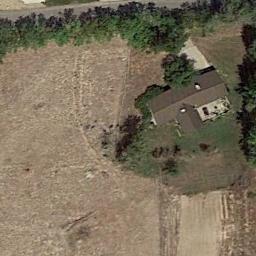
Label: sparse_residential